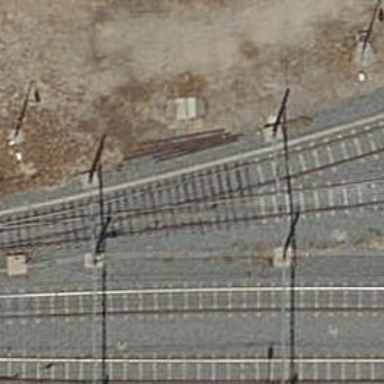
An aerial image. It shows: Yard with electrified contact line.